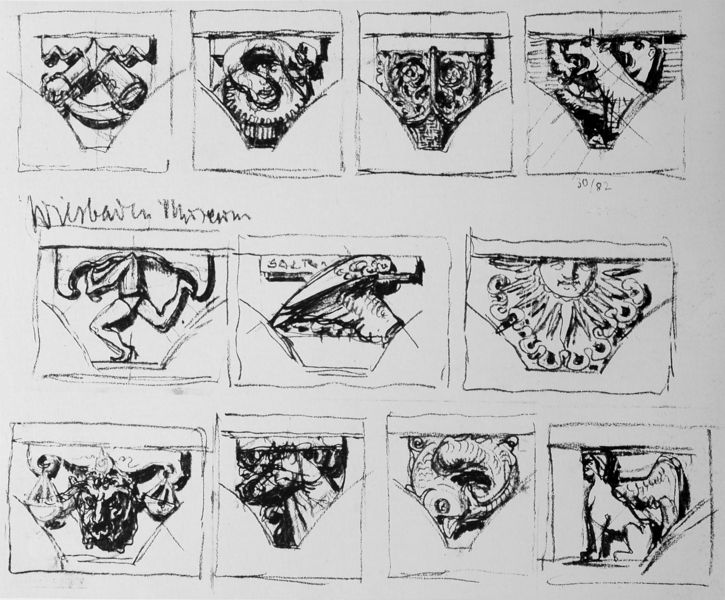
Titel: Detailskizzen zum Museum Wiesbaden
Künstler: Theodor Fischer
Standort: Wiesbaden
Institution: Museum Wiesbaden
Schlagwörter: flügel, fuß, kopf, mann, vogel, weiß, wolken, grau, köpfe, schwarz, skizze, säulen, zeichnung, tiere, wand, architektur, mensch, sockel, horn, sonne, pferd, skulptur, beine, schwanz, relief, bein, schrift, bilder, papier, italien, studie, laufen, vorstellung, detail, dekor, figurativ, stuck, balken, plastik, steinmetz, tusche, maske, strahlen, schwarzweiss, lauf, schlange, bleistift, entwurf, kapitelle, studien, quadrate, wappen, fisch, teufel, plan, porticus, löwe, museum, dreibein, entwürfe, skizzen, stier, pegasus, stierkopf, handschrift, beschreibung, details, fische, symbole, sphinx, elf, idee, sizilien, zeichnungen, vorzeichnung, winkel, teile, pendentif, widder, atlas, tierkreiszeichen, sonnenuhr, kartuschen, puzzle, kof, opf, schlußsteine, acanthus, s, trinacria, wiesebaden, wiesbaden, 11, pendentifs, trinakria